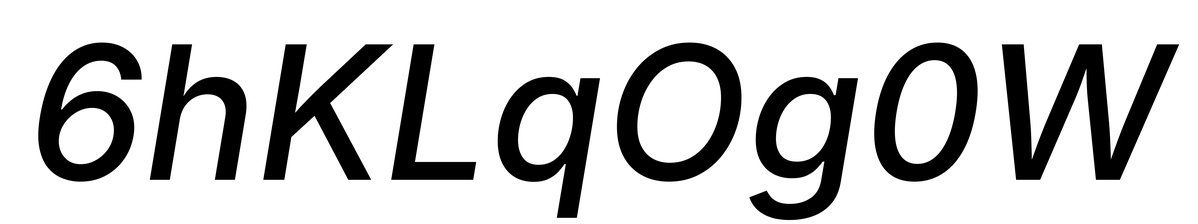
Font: Inter-Italic_Medium_Italic